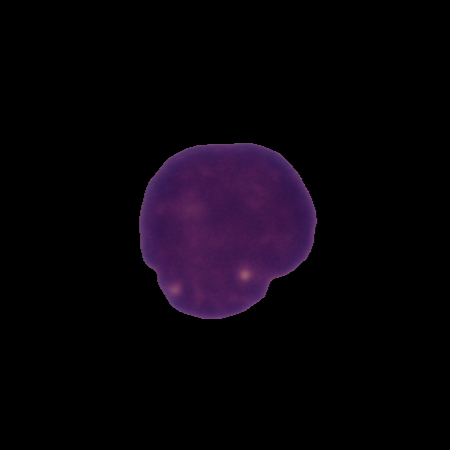
Label: healthy